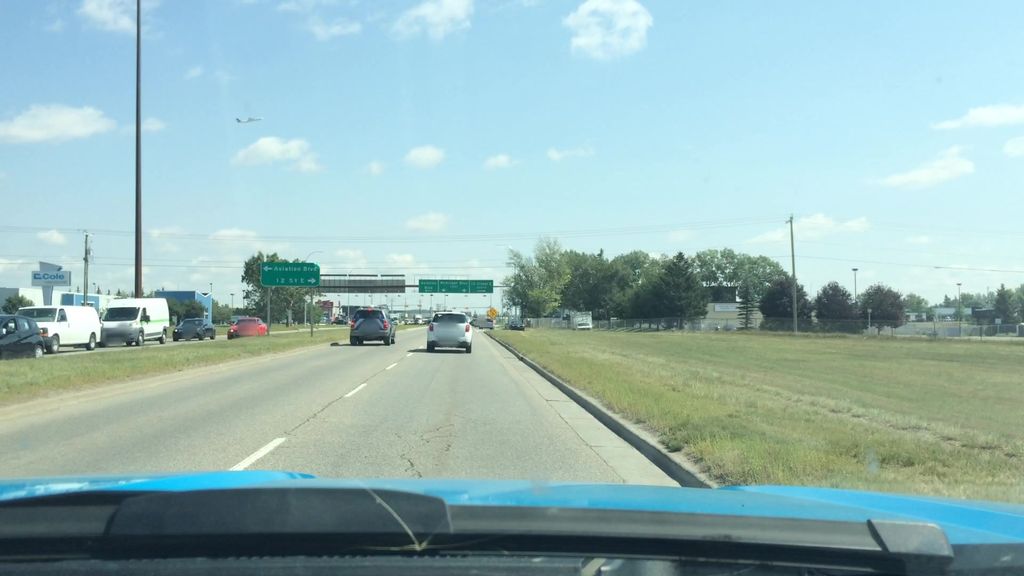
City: calgary